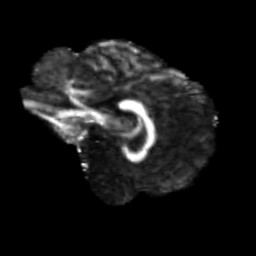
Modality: FA
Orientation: sagittal
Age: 24
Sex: male
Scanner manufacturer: siemens
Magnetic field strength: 3 T
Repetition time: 3.5 s
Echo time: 0.125 s